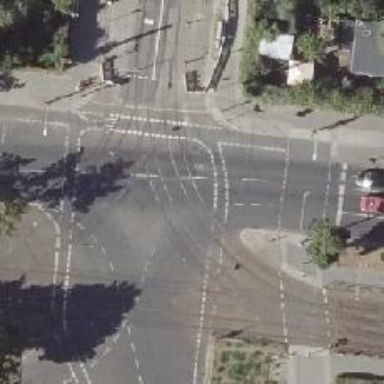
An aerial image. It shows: Tram level crossing on railway.